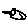
Label: bird